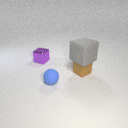
small blue rubber sphere to the right of small purple metal cube